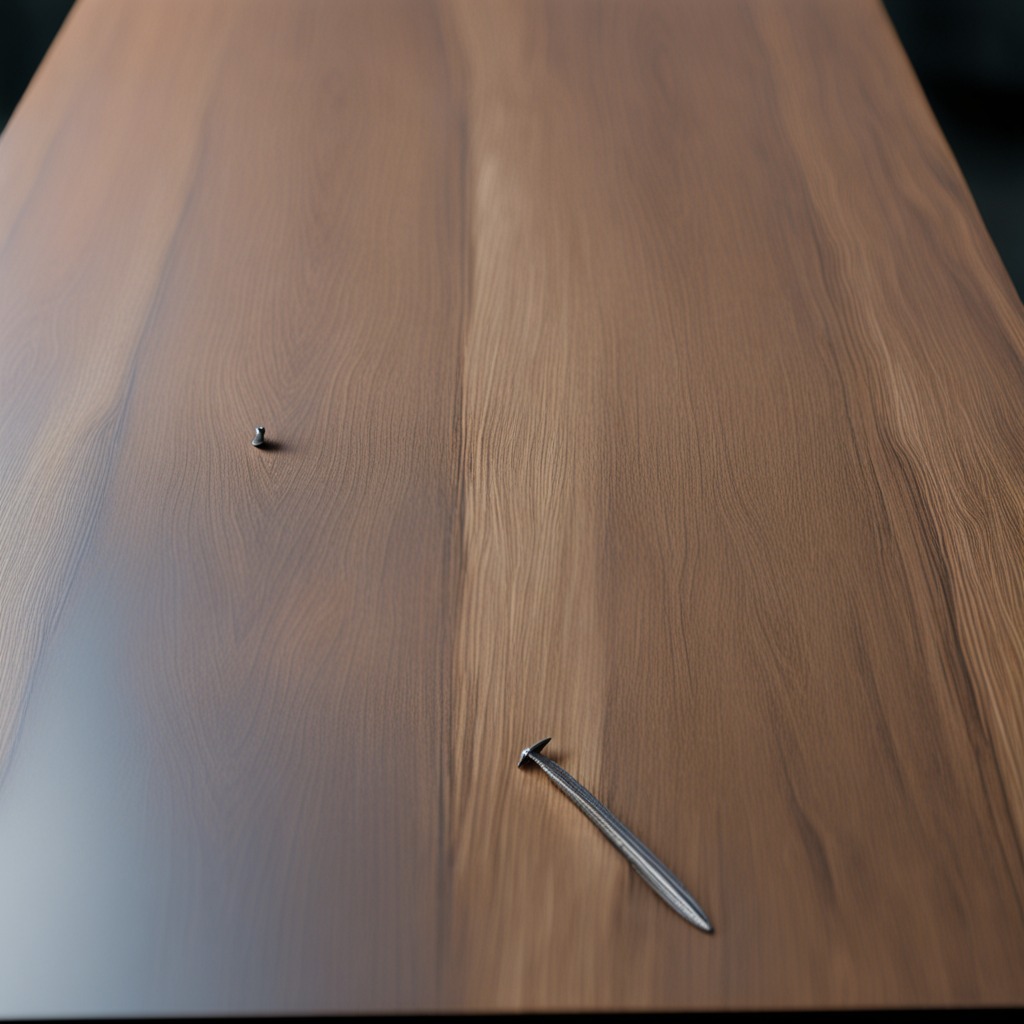
An iron nail is lying on a table in a small garage at twilight.